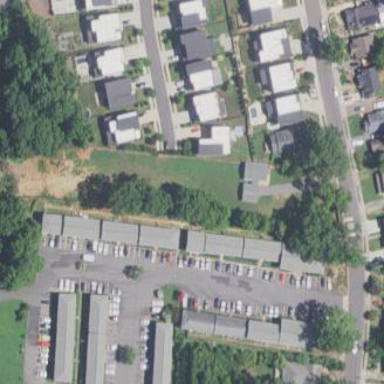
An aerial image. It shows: Residential area consisting of single-family homes.